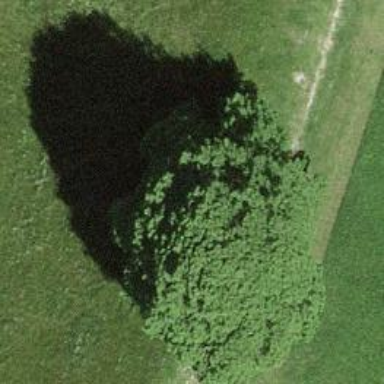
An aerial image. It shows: Deciduous broadleaved tree.